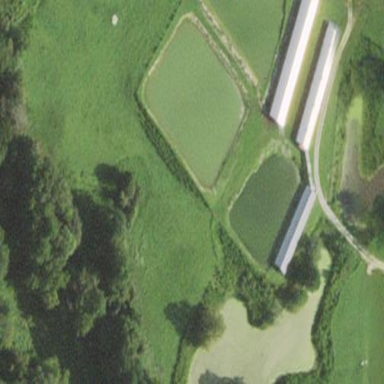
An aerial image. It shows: Pond surrounded by natural water.